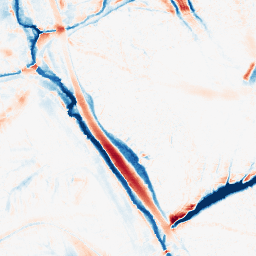
Category: morphological
Decomposition family: morphological_ellipse
Decomposition parameters: operation: average
width: 20
height: 30
Upsampling method: quintic
Upsampling parameters: scale: 4
Upsampling scale: 4